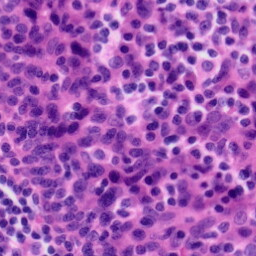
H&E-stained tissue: Tonsil